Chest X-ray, AP view. Patient: 51 years old, sex F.
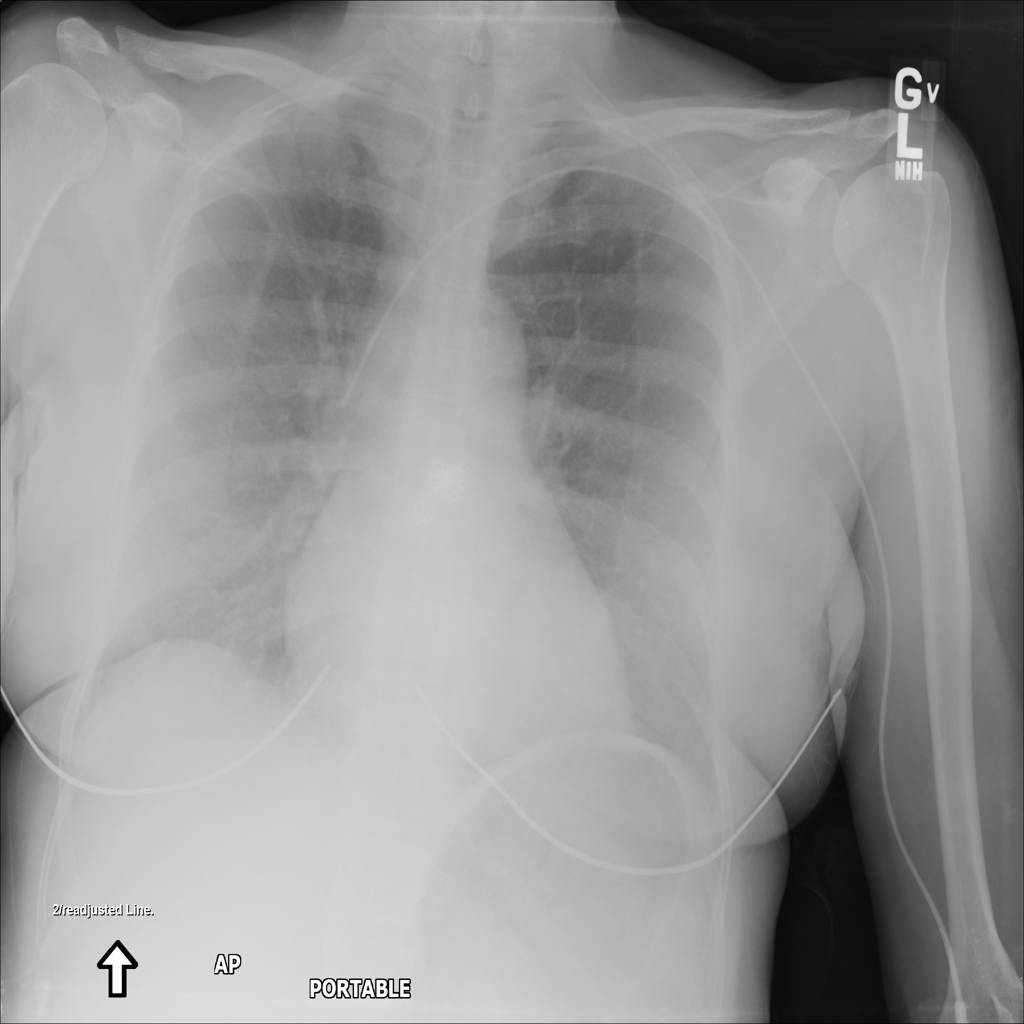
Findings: No Finding